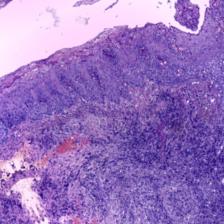
Diagnosis: OSCC